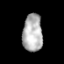
Tissue: prostate
Cell type: T cells
Senescence score: 0.7222
Nuclear area (px): 726
Mean DAPI intensity: 179.97